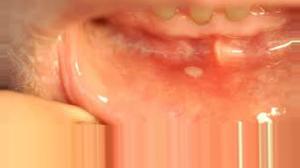
Condition: Mouth Ulcer